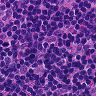
Metastatic tissue present: no